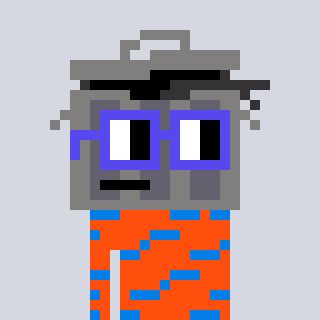
a pixel art character with square blue glasses, a trashcan-shaped head and a orange-colored body on a cool background